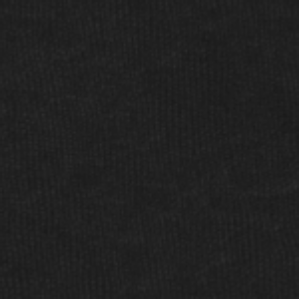
Label: frost